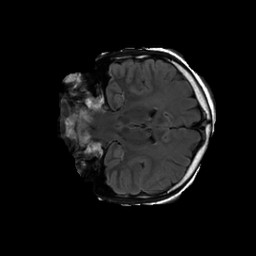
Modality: FLAIR
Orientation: coronal
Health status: ill
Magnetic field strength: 3 T